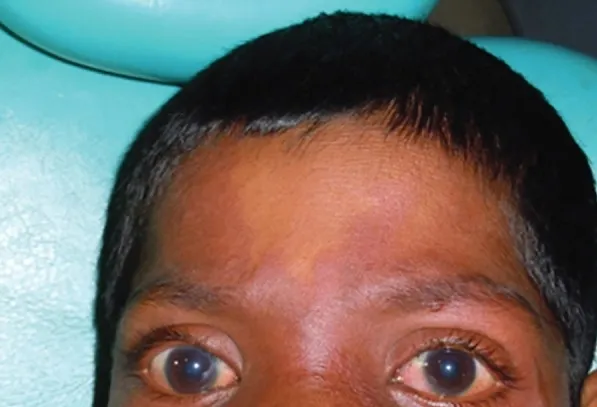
Dilated vessels in eyes.
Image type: medical_photograph (other_medical_photograph)